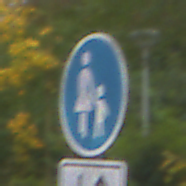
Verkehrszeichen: Gehweg
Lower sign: RichtungsangabeDurchPfeile8
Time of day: Midday
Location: Outdoor (Nature)
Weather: Overcast
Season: Autumn
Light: Natural